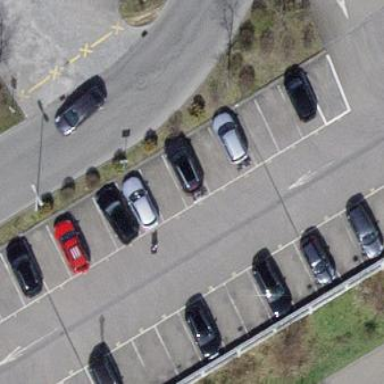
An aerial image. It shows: Multi-storey parking facility with park and ride services available.